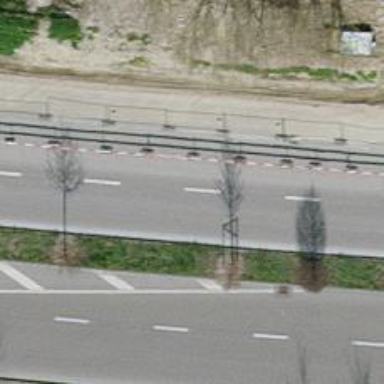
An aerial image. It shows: Secondary road with asphalt surface. There is cycle track on the right side of the road.